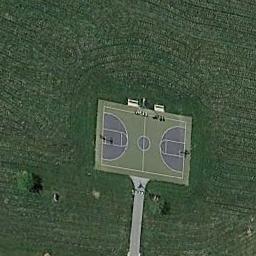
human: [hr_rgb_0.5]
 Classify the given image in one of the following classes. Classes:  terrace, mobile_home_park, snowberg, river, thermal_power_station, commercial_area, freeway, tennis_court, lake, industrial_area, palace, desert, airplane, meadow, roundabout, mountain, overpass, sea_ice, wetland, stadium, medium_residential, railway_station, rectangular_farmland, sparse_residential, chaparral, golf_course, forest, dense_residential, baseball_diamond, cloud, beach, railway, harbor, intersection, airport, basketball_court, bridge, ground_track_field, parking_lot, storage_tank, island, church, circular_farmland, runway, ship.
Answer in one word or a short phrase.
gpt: basketball_court